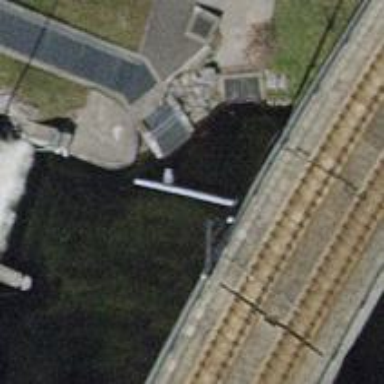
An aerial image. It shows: Canal.